Question: I'm using IvyDE in Eclipse; it can resolve dependencies, but the resolved jars are not in order.
Is it possible to sort the jars alphabetically?

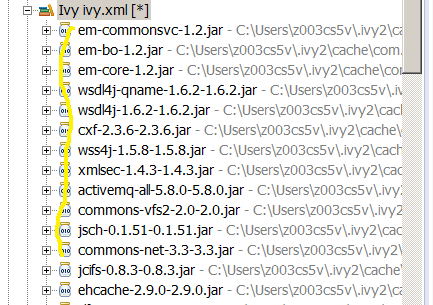
Answer: The default option is to order by ivy.xml, however it can be changed in:
'''
Window -> Preference -> Ivy -> Classpath Container
'''
In 'Order of the classpath entries', change the default 'From the ivy.xml' to 'Lexical'.
The sorting is case sensitive, so 'Z' goes before 'a'. But it's good enough for my purpose.